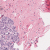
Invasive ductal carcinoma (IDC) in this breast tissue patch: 0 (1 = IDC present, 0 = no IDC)